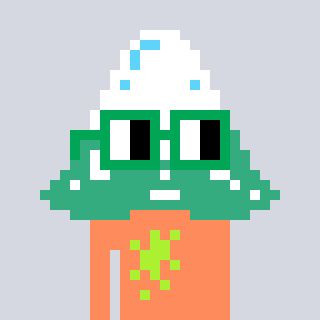
a pixel art character with square green glasses, a snowy mountain-shaped head and a peachy-colored body on a cool background